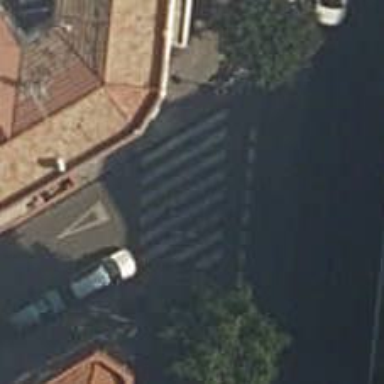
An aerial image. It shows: Uncontrolled zebra crossing on the road.